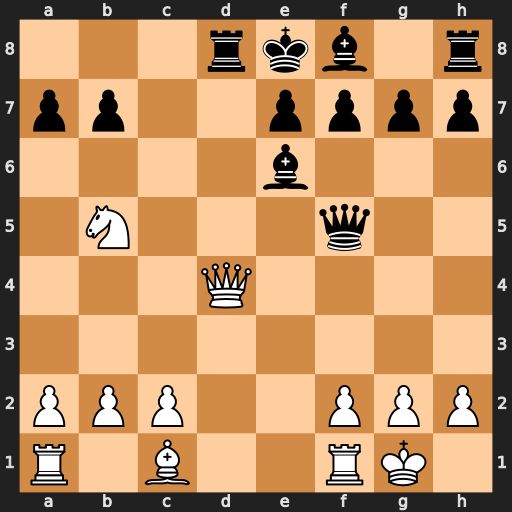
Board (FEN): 3rkb1r/pp2pppp/4b3/1N3q2/3Q4/8/PPP2PPP/R1B2RK1
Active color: w
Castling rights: k
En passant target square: -
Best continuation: Nc7#